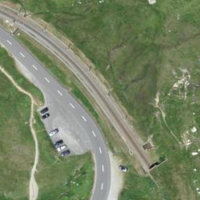
EUNIS habitat code: 26
Species observed at this site:
Saxifraga paniculata
Nardus stricta